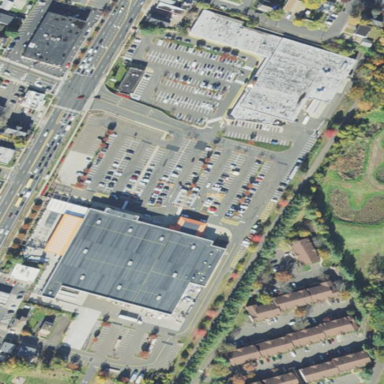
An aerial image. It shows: Commercial area.